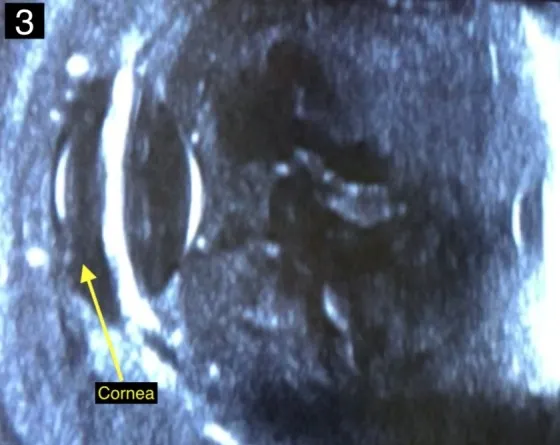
Ultrasound image of the right eye demonstrating dense hyperechoic cellular debris within the vitreous cavity suggestive of vitritis.
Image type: radiology (ultrasound)